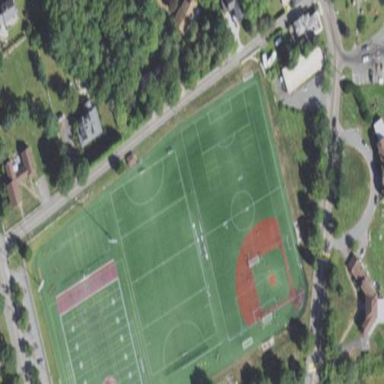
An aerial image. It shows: Field hockey pitch for leisure land sports.